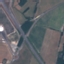
Land use / land cover class: Highway